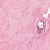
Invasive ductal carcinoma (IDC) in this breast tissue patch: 0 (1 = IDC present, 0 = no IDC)